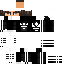
A male human skin with dark skin, wearing brown helmet dressed in a black hoodie and black pants, featuring a closed mouth.